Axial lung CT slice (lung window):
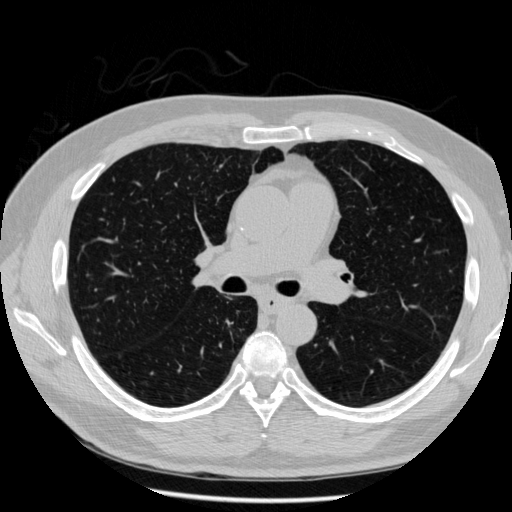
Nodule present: no